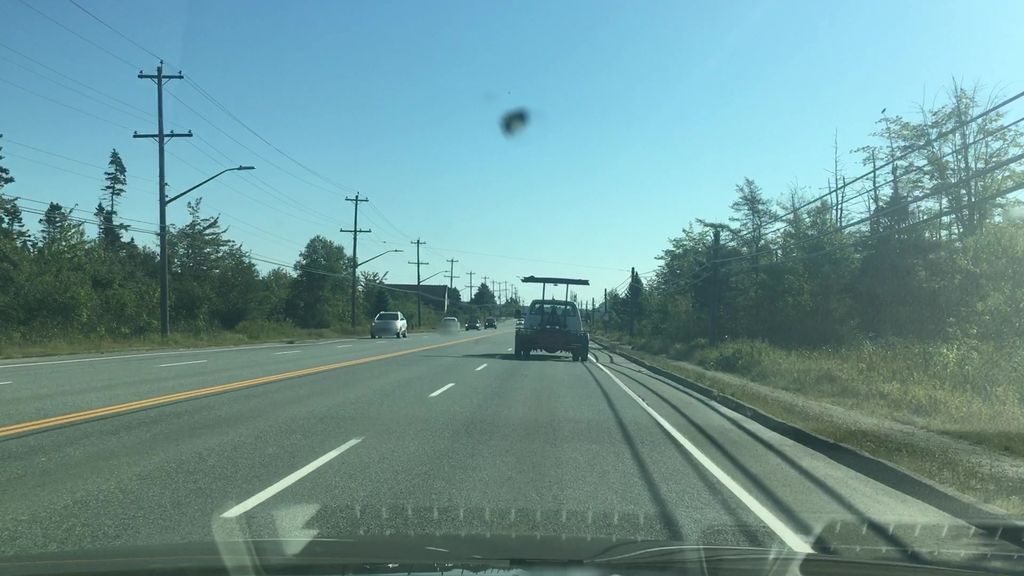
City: halifax